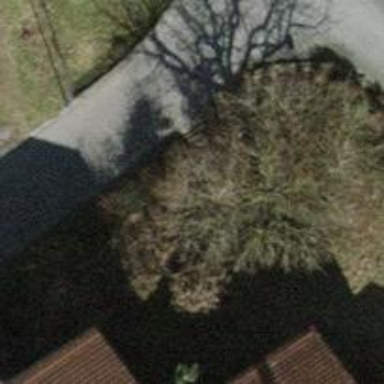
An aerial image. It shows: Urban area featuring tree as natural element.